Aerial crown-view tile of a tropical tree (Barro Colorado Island, Panama), acquired 20250217:
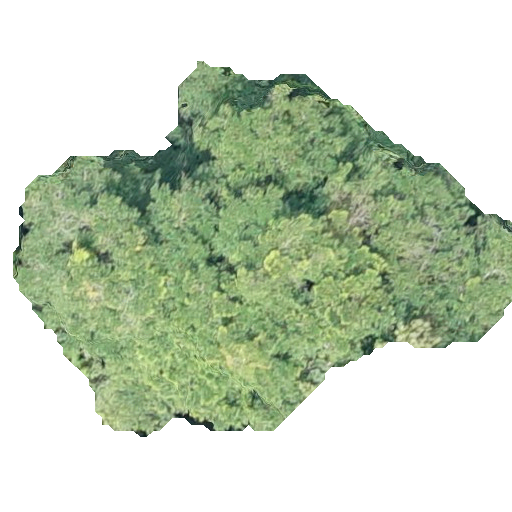
Species: Terminalia amazonia
GBIF accepted scientific name: Terminalia amazonica
Crown area: 179.109 m²